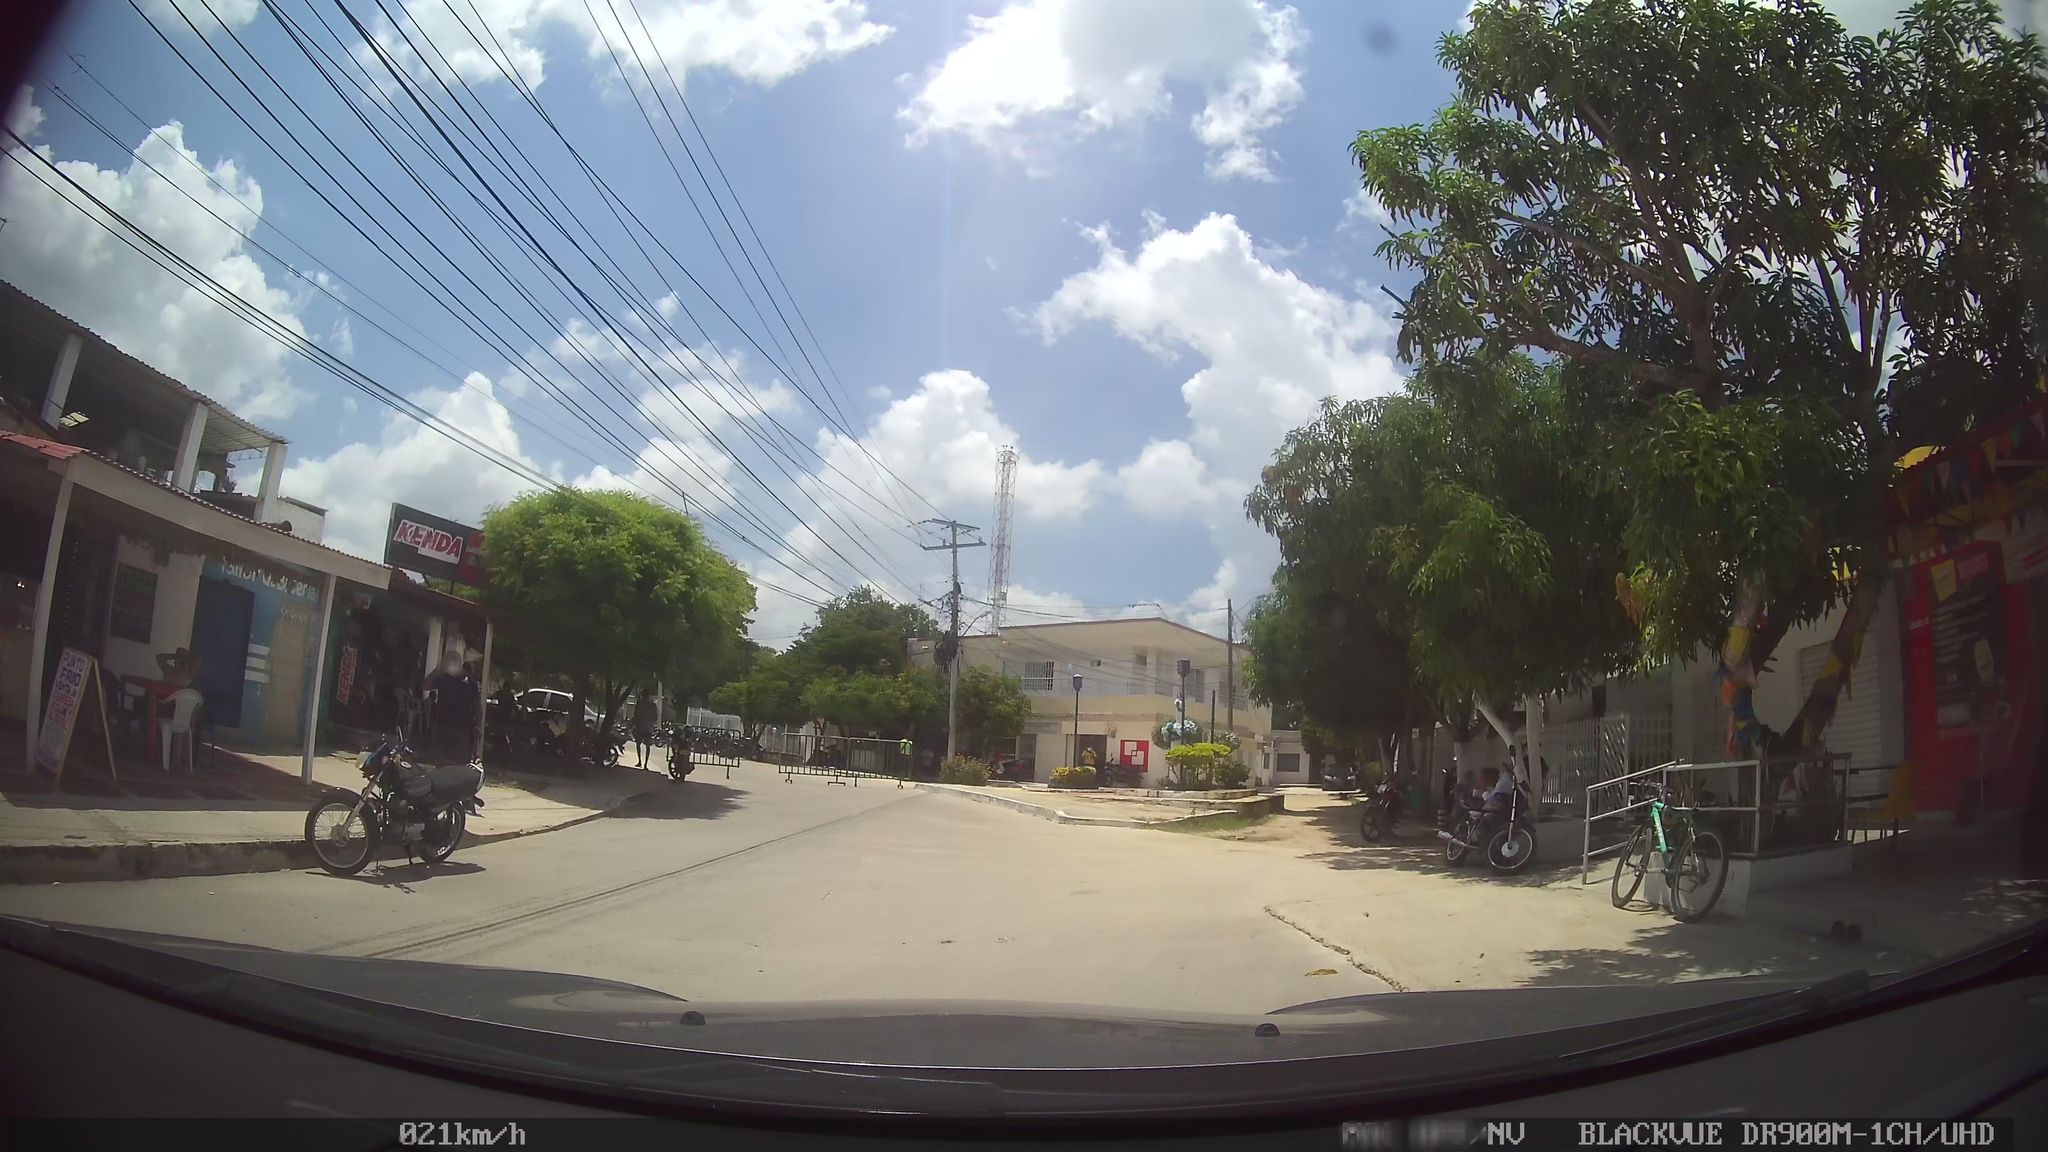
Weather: clear
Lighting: day
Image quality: good
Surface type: driving surface
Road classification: secondary
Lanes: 2.0
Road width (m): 8.0
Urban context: dense urban cluster
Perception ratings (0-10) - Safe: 0.66, Lively: 8.94, Beautiful: 3.42, Boring: 5.08, Depressing: 3.15, Wealthy: 0.42